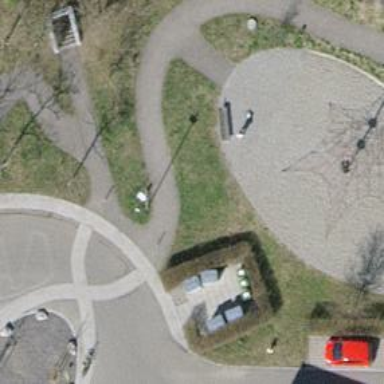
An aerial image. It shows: Bollard barrier.